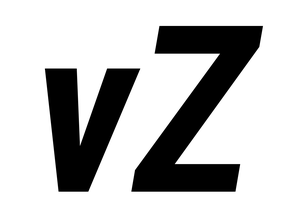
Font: Roboto-Italic_Condensed_Bold_Italic